高三 · 代数
已知函数 $f(x)=x^{3}+a x^{2}+b x+c$ 有两个极值点 $x_{1}, x_{2}$, 若 $f\left(x_{1}\right)=x_{1}<x_{2}$,则关于 $x$ 的方程 $3 f(x)^{2}+2 a f(x)+b=0$ 的不同实根个数为 ( )
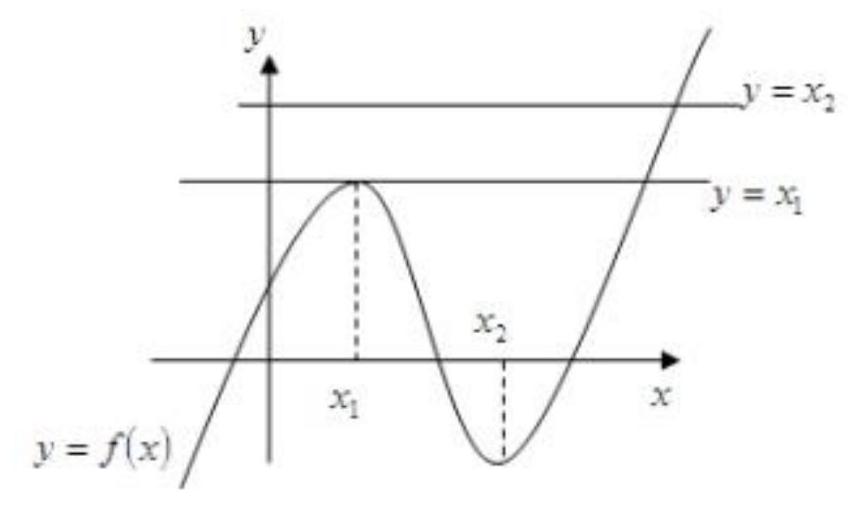
A. 3
B. 4
C. 5
D. 6
答案: A
解析: 求导得 $f^{\prime}(x)=3 x^{2}+2 a x+b$, 显然 $x_{1}, x_{2}$ 是方程 $3 x^{2}+2 a x+b=0$ 的二个不等实根,不妨设 $x_{1}<x_{2}$, 于是关于 $x$ 的方程 $3 f(x)^{2}+2 a f(x)+b=0$ 的解就是 $f(x)=x_{1}$ 或 $f(x)=x_{2}$,根据题意画图:所以 $f(x)=x_{1}$ 有两个不等实根, $f(x)=x_{2}$ 只有一个不等实根, 故答案选 A.